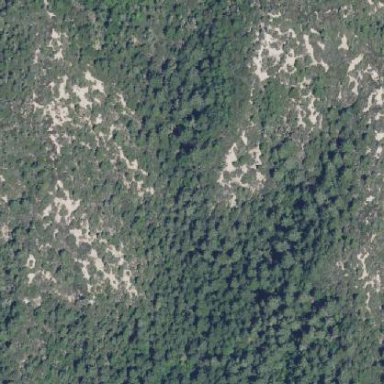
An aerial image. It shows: Patch of scrub vegetation.